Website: walmart
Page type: payment
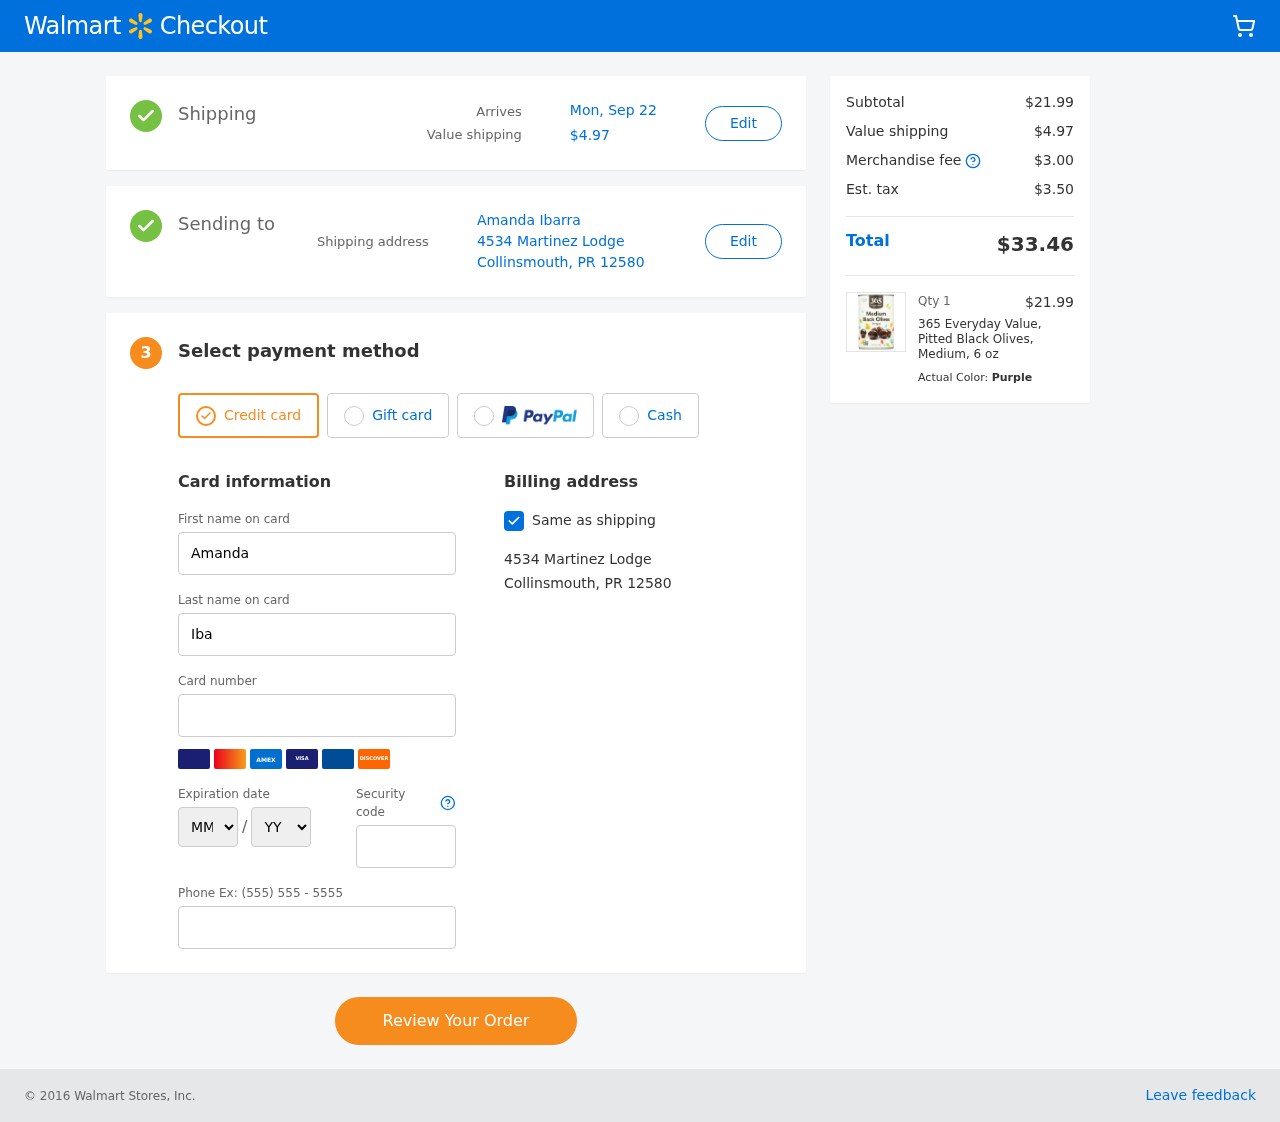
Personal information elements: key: PII_CARD_EXPIRY_MONTH
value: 08
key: PII_CARD_EXPIRY_YEAR
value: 30
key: PII_CITY_STATE_ZIP
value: Collinsmouth, PR 12580
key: PII_FULLNAME
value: Amanda Ibarra
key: PII_STREET
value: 4534 Martinez Lodge
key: PII_FIRSTNAME
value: Amanda
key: PII_LASTNAME
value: Ibarra
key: PII_CARD_NUMBER
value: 3464 5583 1822 381
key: PII_CARD_CVV
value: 5279
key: PII_PHONE
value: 3859399762
Product elements: key: PRODUCT1_NAME
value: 365 Everyday Value, Pitted Black Olives, Medium, 6 oz
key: PRODUCT1_PRICE
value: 21.99
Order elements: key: ORDER_DELIVERY_DATE
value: Mon, Sep 22
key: ORDER_SHIPPING_COST
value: $4.97
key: ORDER_SUBTOTAL
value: $21.99
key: ORDER_MERCHANDISE_FEE
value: $3.00
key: ORDER_TAX
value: $3.50
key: ORDER_TOTAL
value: $33.46
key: ORDER_NUM_ITEMS
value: Qty 1